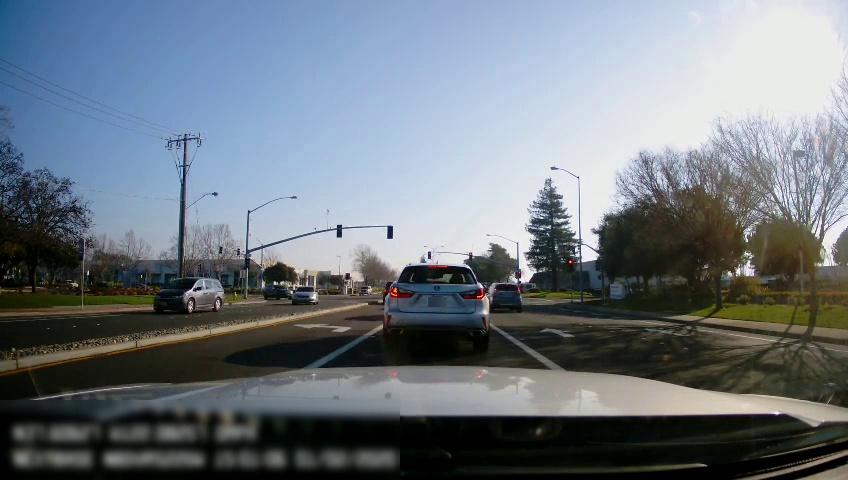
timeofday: Day
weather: Sunny
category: Drivable Space
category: Drivable Space
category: Vehicles | SUV
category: Vehicles | SUV
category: Vehicles | SUV
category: Vehicles | Car
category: Vehicles | SUV
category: Vehicles | Truck
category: Vehicles | SUV
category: Lanes | Current Lane
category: Lanes | Alternate Lane
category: Lanes | Current Lane
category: Lanes | Alternate Lane